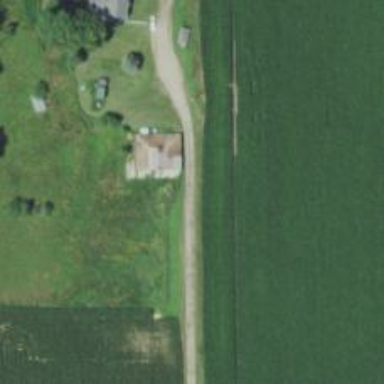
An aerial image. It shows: Driveway.